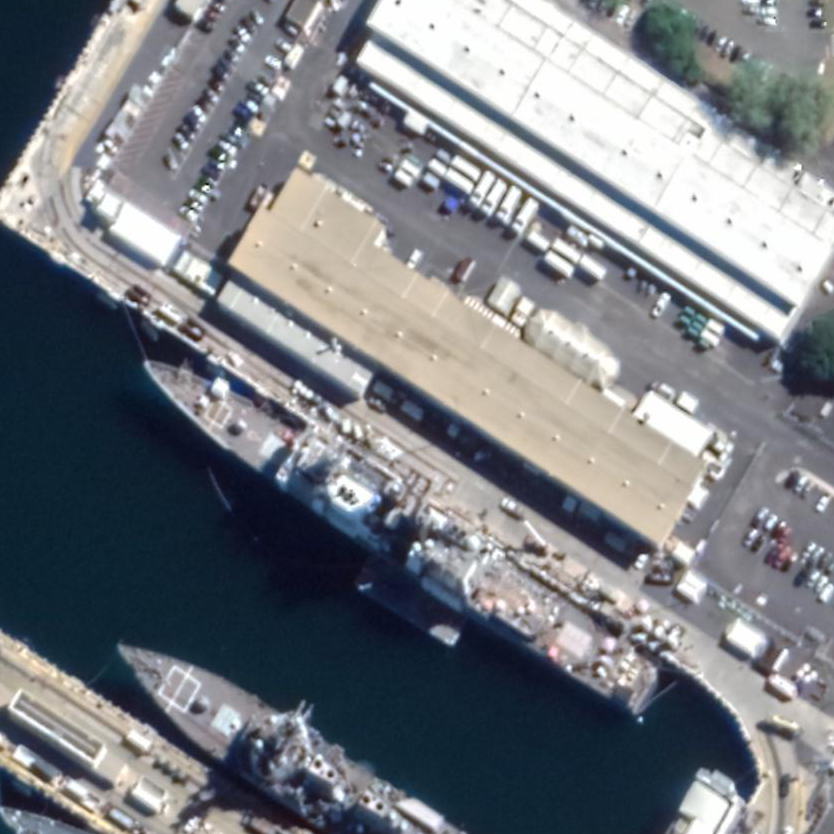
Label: cruiser